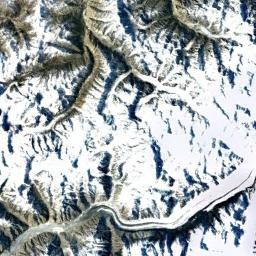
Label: snowberg